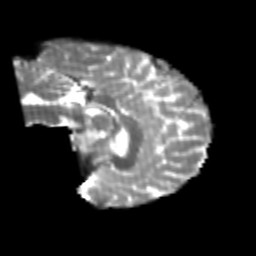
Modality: T2w
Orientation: sagittal
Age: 22
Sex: male
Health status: healthy
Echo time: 0.074 s